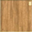
Piece: xx